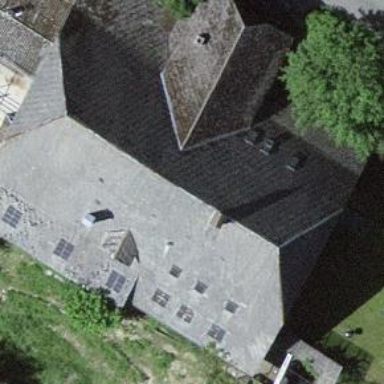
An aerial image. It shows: Farm building.